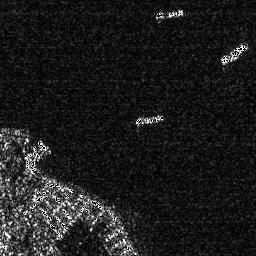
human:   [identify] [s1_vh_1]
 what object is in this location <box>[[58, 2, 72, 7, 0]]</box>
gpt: <ref>1 small ship at the top</ref>